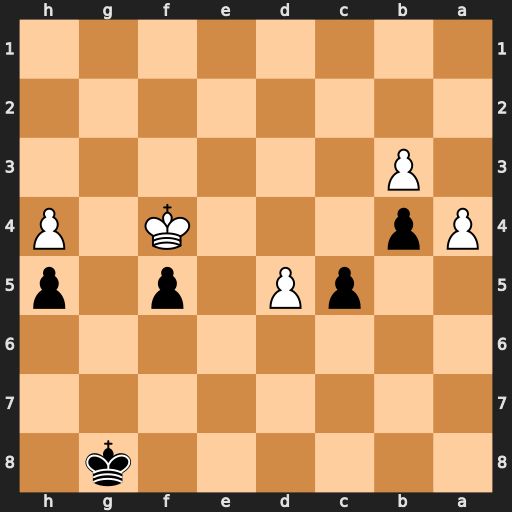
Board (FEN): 6k1/8/8/2pP1p1p/Pp3K1P/1P6/8/8
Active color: b
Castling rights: -
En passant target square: -
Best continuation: c4 bxc4 b3